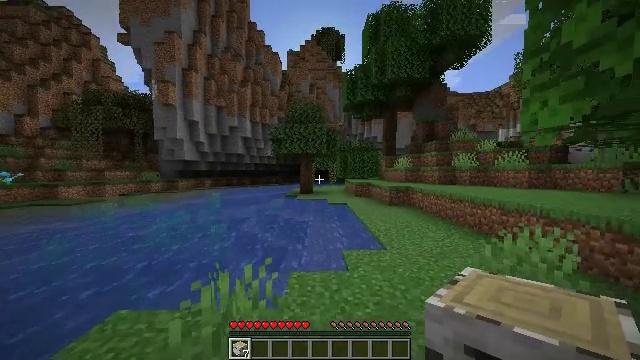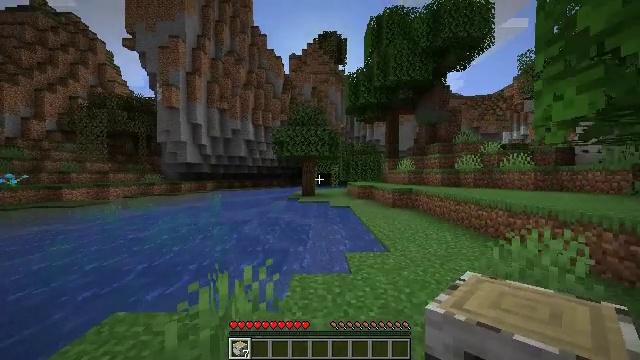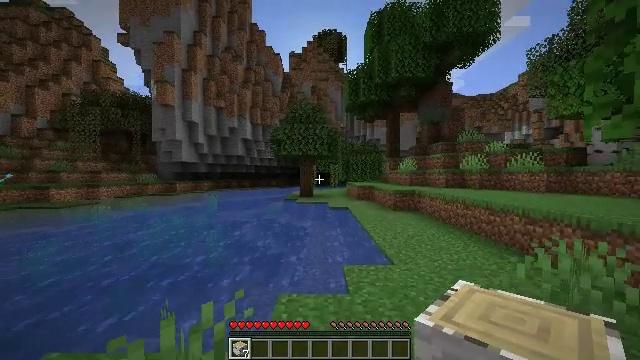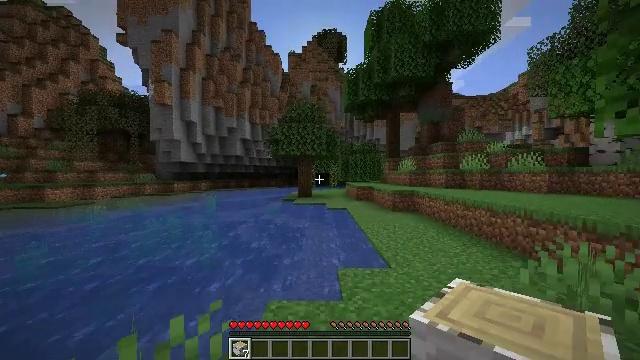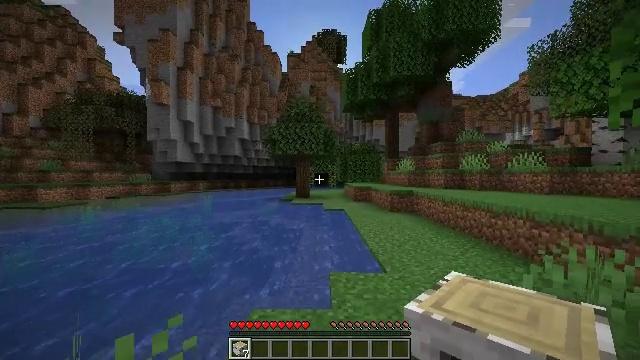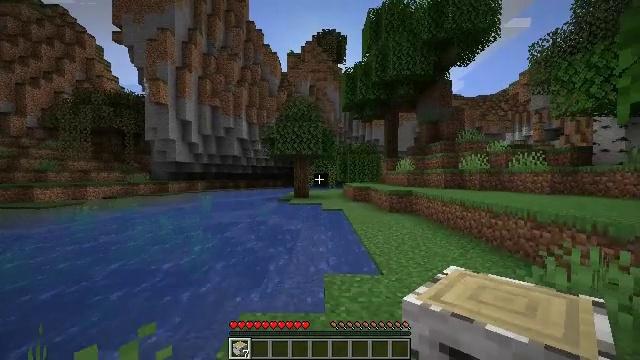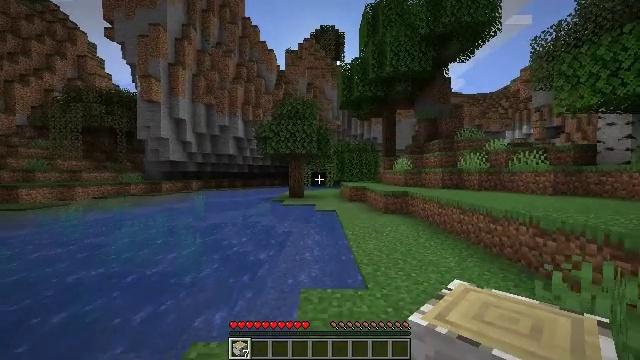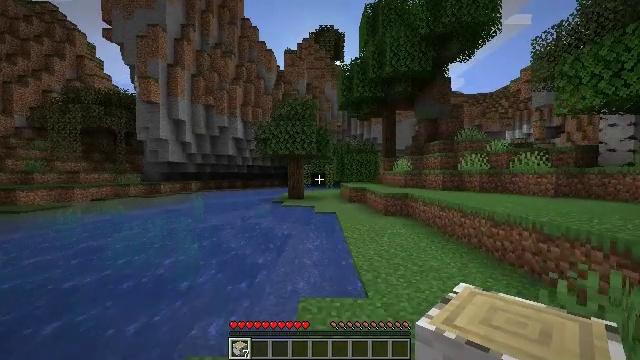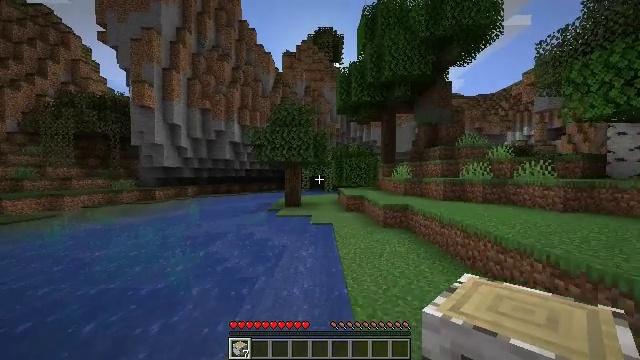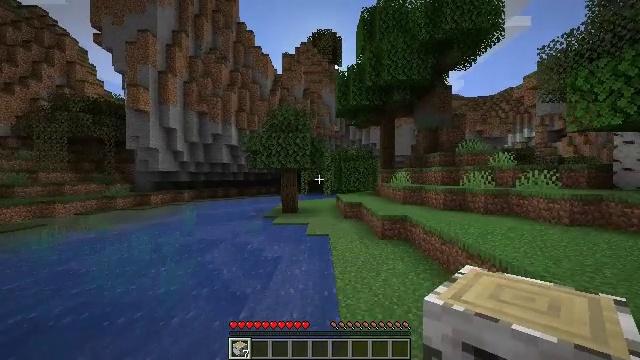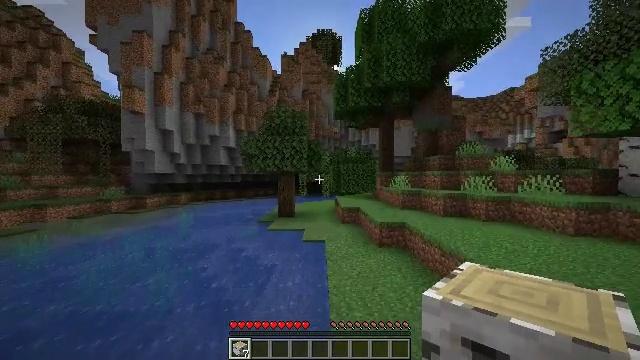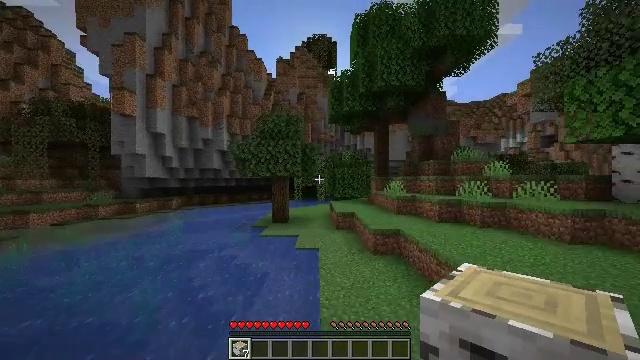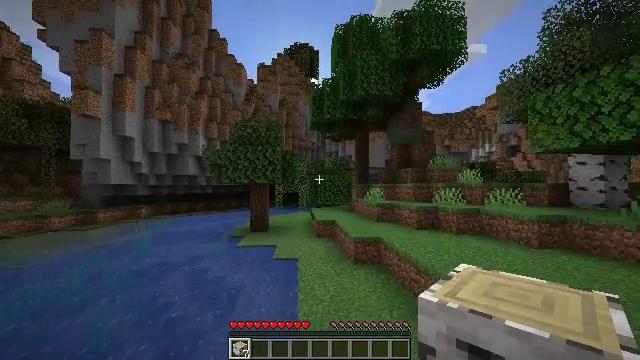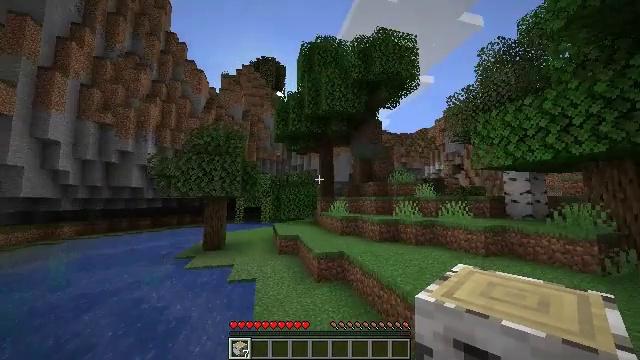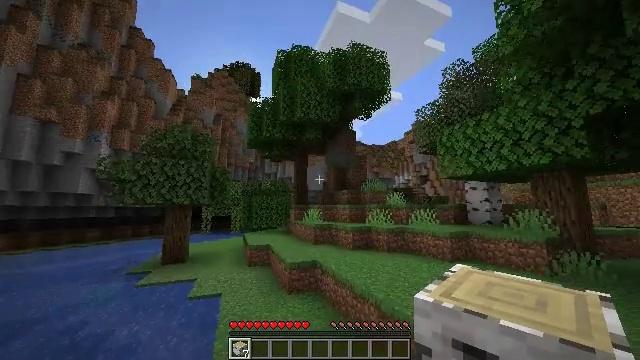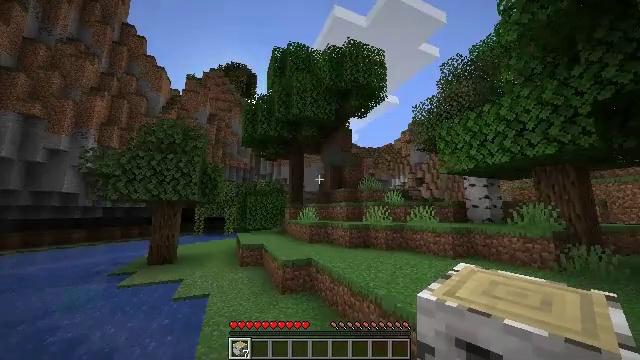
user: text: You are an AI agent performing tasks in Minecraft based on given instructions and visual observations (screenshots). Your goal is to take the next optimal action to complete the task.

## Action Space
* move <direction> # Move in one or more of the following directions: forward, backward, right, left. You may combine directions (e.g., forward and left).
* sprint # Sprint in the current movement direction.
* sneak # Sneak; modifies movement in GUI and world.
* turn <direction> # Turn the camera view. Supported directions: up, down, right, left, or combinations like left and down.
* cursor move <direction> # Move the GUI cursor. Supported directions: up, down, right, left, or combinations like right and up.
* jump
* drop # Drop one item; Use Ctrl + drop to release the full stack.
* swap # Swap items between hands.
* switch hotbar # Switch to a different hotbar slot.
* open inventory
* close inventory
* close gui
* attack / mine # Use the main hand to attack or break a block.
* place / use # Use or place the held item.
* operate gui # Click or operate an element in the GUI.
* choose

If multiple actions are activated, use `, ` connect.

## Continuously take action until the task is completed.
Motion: motion action
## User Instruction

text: Obtain birch planks from birch logs.
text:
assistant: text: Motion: move forward, sprint
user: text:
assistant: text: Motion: move forward and move right, sprint
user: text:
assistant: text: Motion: move forward and move right, sprint
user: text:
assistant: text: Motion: move forward and move right, sprint
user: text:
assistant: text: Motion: move forward and move right, sprint
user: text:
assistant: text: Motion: move forward and move right, sprint
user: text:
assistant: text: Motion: move forward and move right, sprint, jump
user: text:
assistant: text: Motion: move forward and move right, sprint, jump
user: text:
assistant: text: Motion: move forward and move right, sprint, jump
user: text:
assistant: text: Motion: move forward and move right, sprint, jump
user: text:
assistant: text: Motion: move forward, sprint, turn right, jump
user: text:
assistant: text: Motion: move forward, sprint, turn right and up
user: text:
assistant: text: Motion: move forward, sprint, turn right and up
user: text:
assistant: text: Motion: move forward, sprint, turn right and up
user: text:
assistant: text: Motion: move forward, sprint, turn right
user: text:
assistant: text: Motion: move forward, sprint
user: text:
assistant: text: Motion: move forward, sprint
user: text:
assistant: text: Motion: move forward, sprint
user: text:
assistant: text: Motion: move forward, sprint, turn left
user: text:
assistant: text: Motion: move forward and move left, sprint
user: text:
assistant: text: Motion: move forward and move left, sprint
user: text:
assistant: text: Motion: move forward and move left, sprint, turn left and up, jump
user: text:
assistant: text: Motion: move forward and move left, sprint, jump
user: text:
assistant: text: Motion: move forward and move left, sprint, jump
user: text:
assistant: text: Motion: move forward and move left, sprint, jump
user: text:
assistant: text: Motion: move forward and move left, sprint, jump
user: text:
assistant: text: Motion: move forward, sprint
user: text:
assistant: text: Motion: move forward, sprint
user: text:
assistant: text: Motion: move forward, sprint, turn left
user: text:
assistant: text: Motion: move forward, sprint, turn left and down